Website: macys
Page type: cart
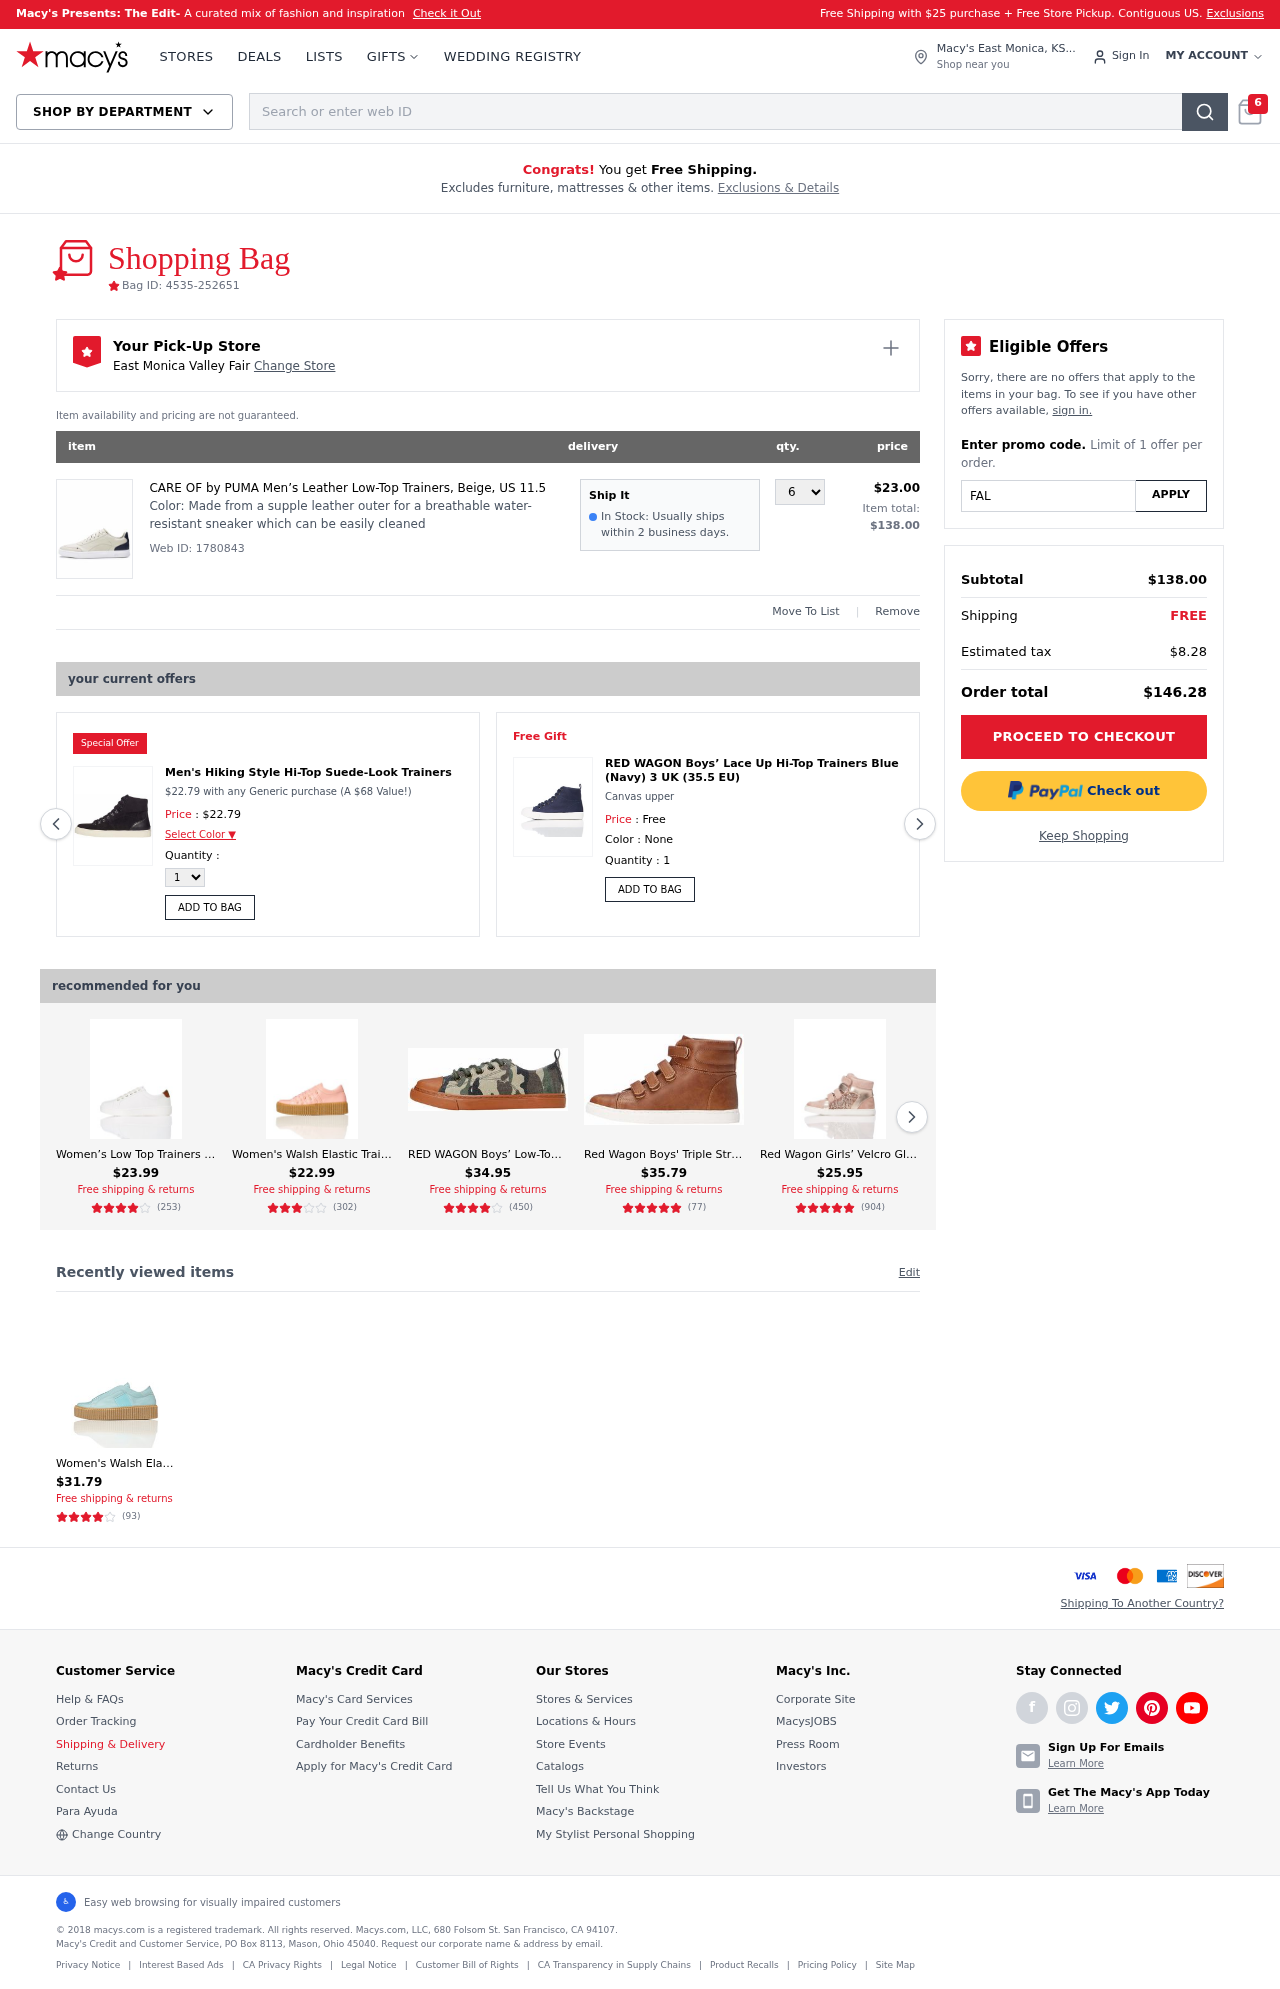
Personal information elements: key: PII_CITY
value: East Monica Valley Fair Change Store
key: PII_CITY_STATE
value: East Monica, KS
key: PII_PROMO_CODE
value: FALL81
Product elements: key: PRODUCT1_DESC
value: Made from a supple leather outer for a breathable water-resistant sneaker which can be easily cleaned
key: PRODUCT1_NAME
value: CARE OF by PUMA Men’s Leather Low-Top Trainers, Beige, US 11.5
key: PRODUCT1_PRICE
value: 23
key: PRODUCT1_QUANTITY
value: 6
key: PRODUCT2_NAME
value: Men's Hiking Style Hi-Top Suede-Look Trainers
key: PRODUCT2_PRICE
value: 22.79
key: PRODUCT3_DESC
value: Canvas upper
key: PRODUCT3_NAME
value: RED WAGON Boys’ Lace Up Hi-Top Trainers Blue (Navy) 3 UK (35.5 EU)
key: PRODUCT4_NAME
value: Women’s Low Top Trainers White 5 UK (38 EU)
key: PRODUCT4_NUM_RATINGS
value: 253
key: PRODUCT4_PRICE
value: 23.99
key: PRODUCT4_RATING
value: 3.8
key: PRODUCT5_NAME
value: Women's Walsh Elastic Trainer Pink (Pink) 3 UK (36 EU)
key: PRODUCT5_NUM_RATINGS
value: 302
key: PRODUCT5_PRICE
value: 22.99
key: PRODUCT5_RATING
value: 3.3
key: PRODUCT6_NAME
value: RED WAGON Boys’ Low-Top Trainers Green 3 UK (35.5 EU)
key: PRODUCT6_NUM_RATINGS
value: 450
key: PRODUCT6_PRICE
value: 34.95
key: PRODUCT6_RATING
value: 3.8
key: PRODUCT7_NAME
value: Red Wagon Boys' Triple Strap Chukka Hi-Top Trainers
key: PRODUCT7_NUM_RATINGS
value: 77
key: PRODUCT7_PRICE
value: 35.79
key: PRODUCT7_RATING
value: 4.5
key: PRODUCT8_NAME
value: Red Wagon Girls’ Velcro Glitter Hi-Top Trainers
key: PRODUCT8_NUM_RATINGS
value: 904
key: PRODUCT8_PRICE
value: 25.95
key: PRODUCT8_RATING
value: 4.6
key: PRODUCT9_NAME
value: Women's Walsh Elastic Slipper With Platform Sole Blue (Light Blue) 5 UK (38 EU),04-01-02
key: PRODUCT9_NUM_RATINGS
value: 93
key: PRODUCT9_PRICE
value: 31.79
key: PRODUCT9_RATING
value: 3.6
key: PRODUCT2_DESC
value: $22.79 with any Generic purchase (A $68 Value!)
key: PRODUCT1_WEB_ID
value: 1780843
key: PRODUCT1_TOTAL
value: $138.00
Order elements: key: ORDER_NUM_ITEMS
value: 6
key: ORDER_ID
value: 4535-252651
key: ORDER_SUBTOTAL
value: $138.00
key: ORDER_TAX
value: $8.28
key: ORDER_TOTAL
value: $146.28
Search elements: key: HEADER_SEARCH
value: Search or enter web ID